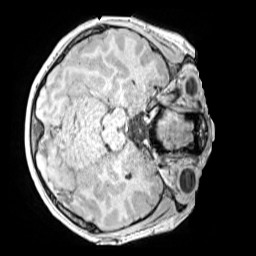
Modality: MP2RAGE
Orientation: axial
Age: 11
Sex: male
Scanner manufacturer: siemens
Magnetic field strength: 3 T
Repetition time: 4 s
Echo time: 0.00299 s